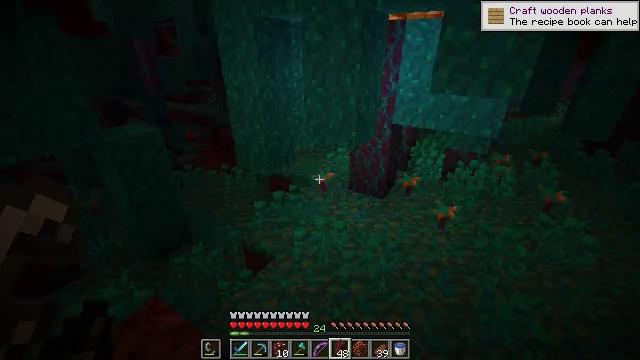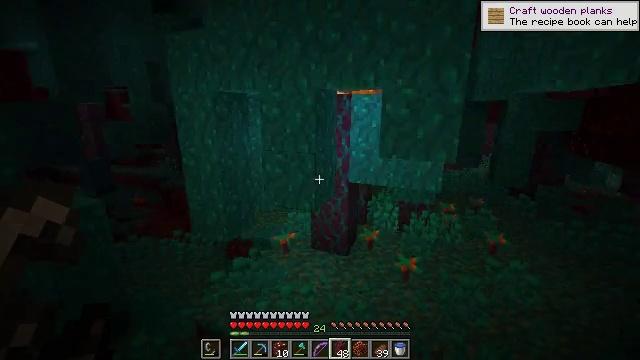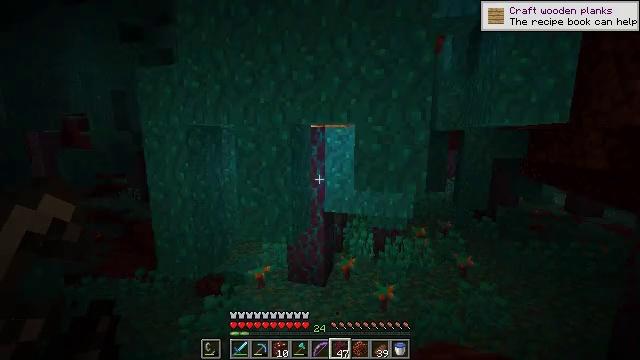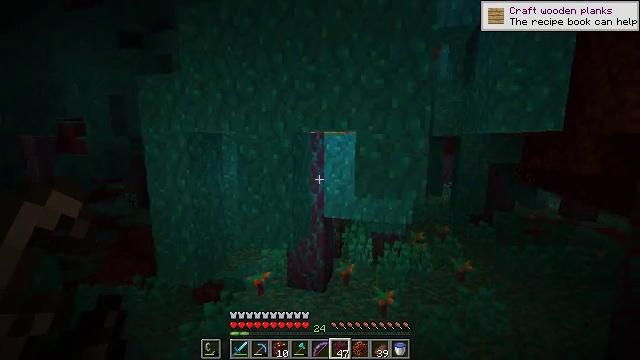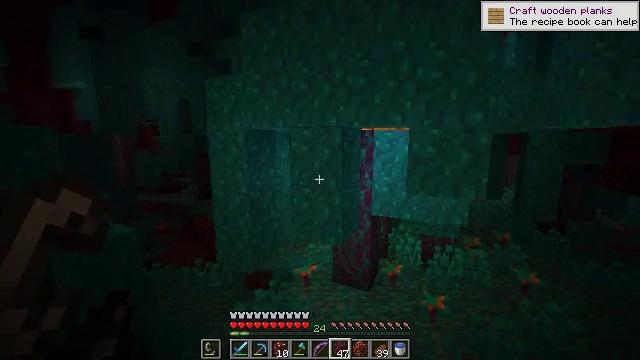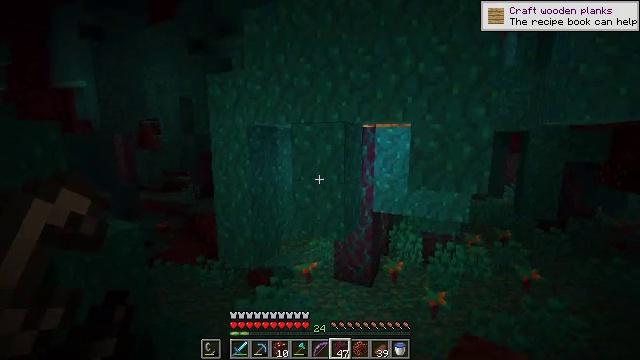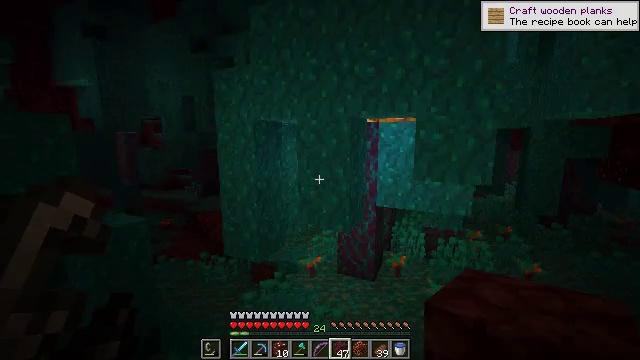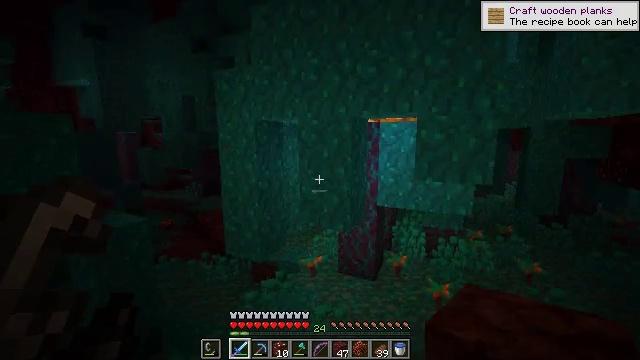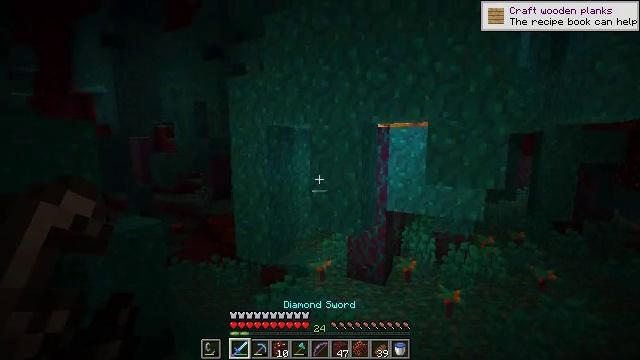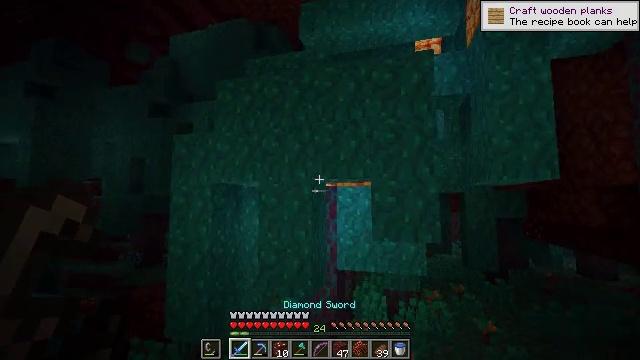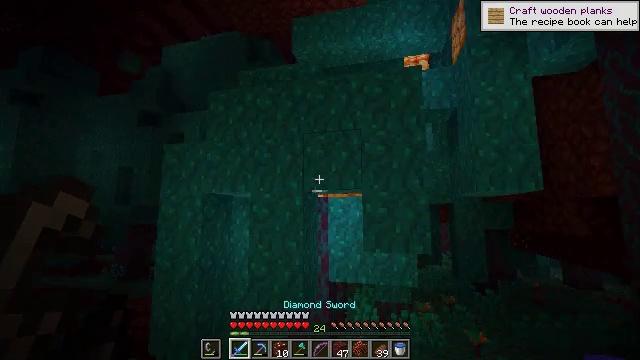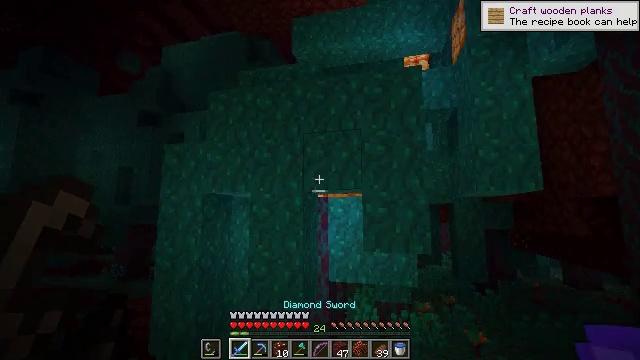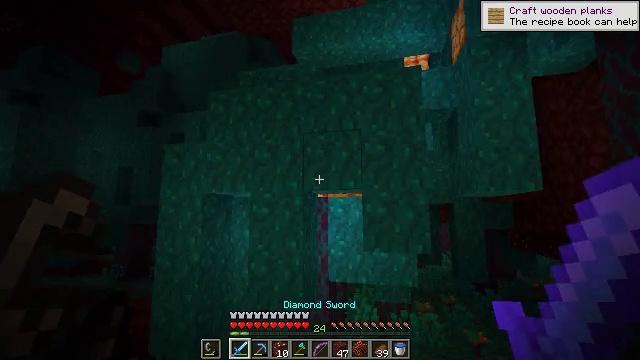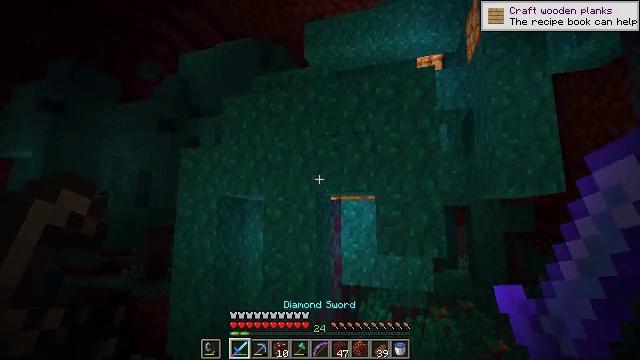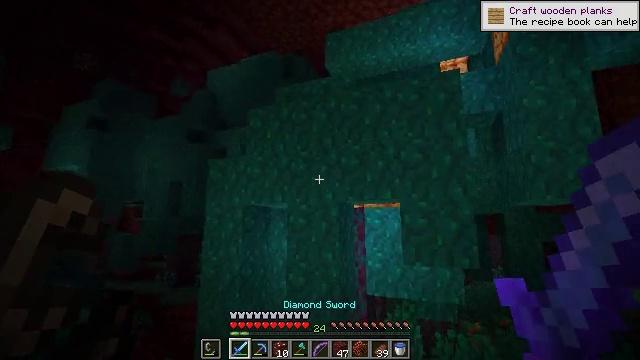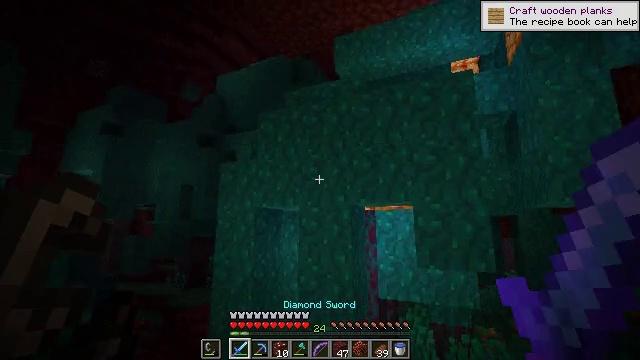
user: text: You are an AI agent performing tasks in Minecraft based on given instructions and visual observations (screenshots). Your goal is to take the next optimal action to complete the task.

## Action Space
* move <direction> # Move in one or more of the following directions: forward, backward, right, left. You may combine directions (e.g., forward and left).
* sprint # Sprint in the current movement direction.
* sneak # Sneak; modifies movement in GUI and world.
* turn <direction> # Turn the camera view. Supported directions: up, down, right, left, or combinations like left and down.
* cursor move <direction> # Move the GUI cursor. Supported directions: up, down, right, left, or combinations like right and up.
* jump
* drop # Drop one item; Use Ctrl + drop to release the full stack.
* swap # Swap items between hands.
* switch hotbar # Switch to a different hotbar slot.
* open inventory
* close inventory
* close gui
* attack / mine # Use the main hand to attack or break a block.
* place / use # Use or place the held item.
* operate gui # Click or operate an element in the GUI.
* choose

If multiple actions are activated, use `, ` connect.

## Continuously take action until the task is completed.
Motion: motion action
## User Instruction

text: Remove the fire source.
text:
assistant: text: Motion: move back and move left, turn right and up, jump
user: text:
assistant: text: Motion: move back and move left, turn right and up
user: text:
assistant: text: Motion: move back and move left
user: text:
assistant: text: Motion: move back, turn left
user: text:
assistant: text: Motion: move back
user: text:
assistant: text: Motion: no_op
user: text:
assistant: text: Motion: switch to hotbar 1
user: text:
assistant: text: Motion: turn left and up, switch to hotbar 1
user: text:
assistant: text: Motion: turn right and up, switch to hotbar 1
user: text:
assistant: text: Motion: turn right and up
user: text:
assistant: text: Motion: no_op
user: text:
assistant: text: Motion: no_op
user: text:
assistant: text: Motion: turn left
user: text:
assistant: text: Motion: turn left and up
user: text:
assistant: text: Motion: move left, turn left
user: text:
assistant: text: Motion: move left, turn left
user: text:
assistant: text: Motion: move left, turn left and up
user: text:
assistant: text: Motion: move left, turn left
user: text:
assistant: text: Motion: no_op
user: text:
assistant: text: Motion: no_op
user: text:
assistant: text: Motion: turn down
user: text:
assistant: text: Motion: no_op
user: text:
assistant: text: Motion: no_op
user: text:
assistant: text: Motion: no_op
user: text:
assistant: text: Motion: turn down
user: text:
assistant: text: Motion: turn down
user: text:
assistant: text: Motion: no_op
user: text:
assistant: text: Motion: no_op
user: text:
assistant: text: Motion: no_op
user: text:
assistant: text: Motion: no_op